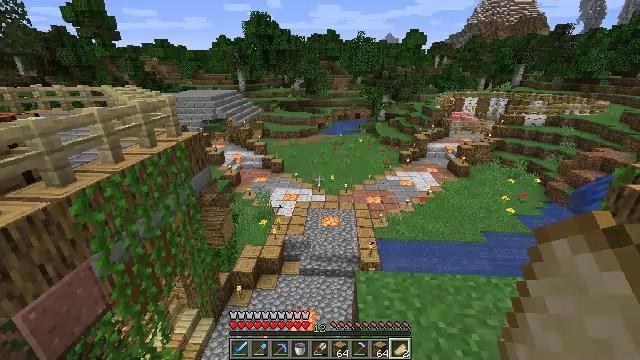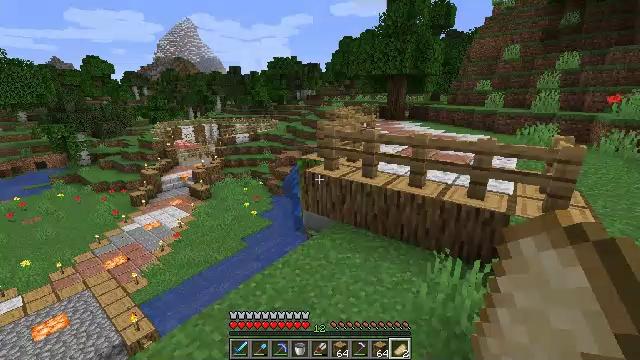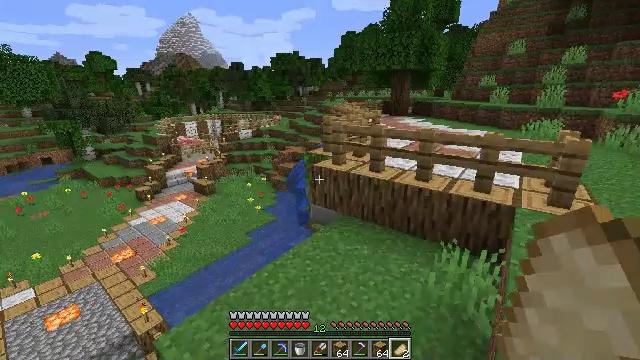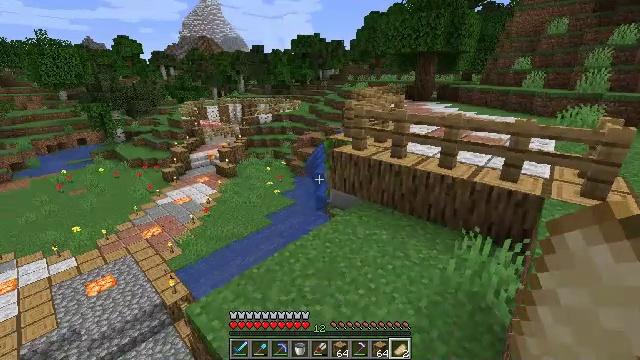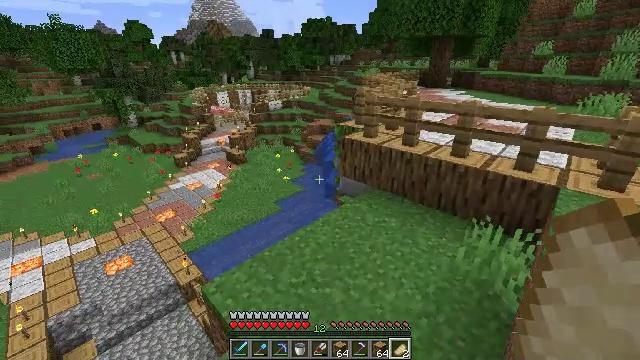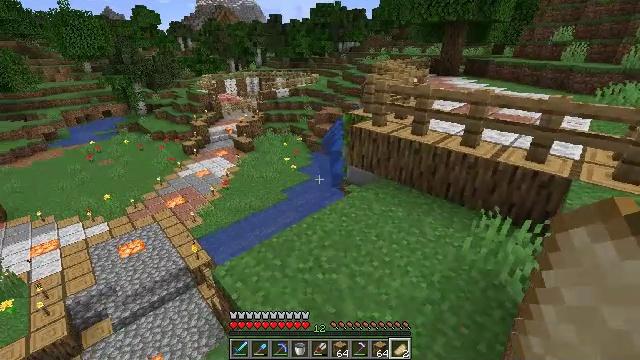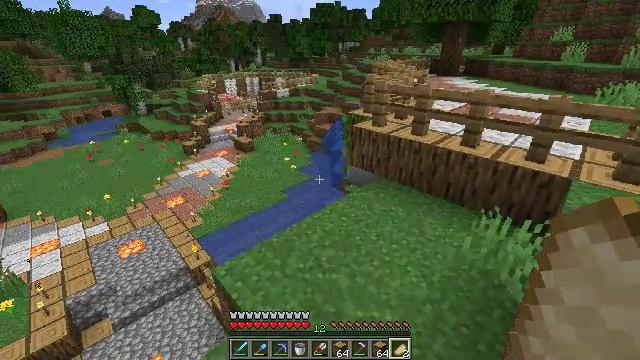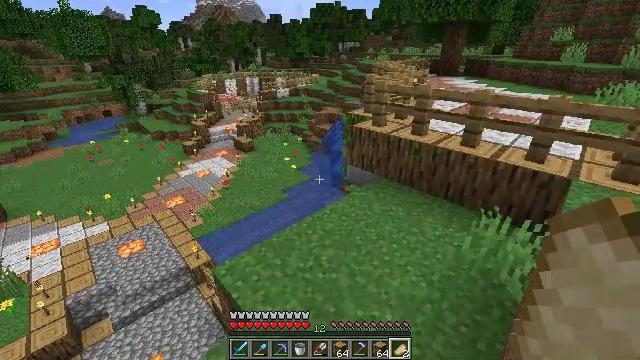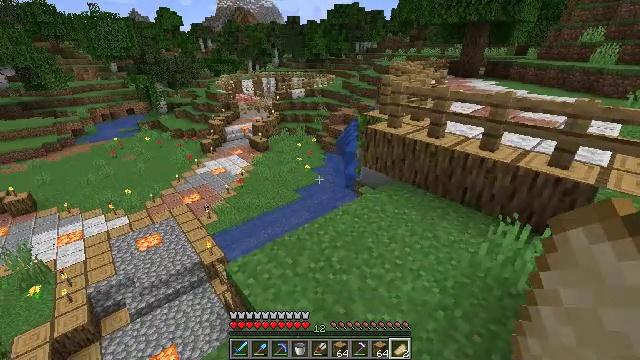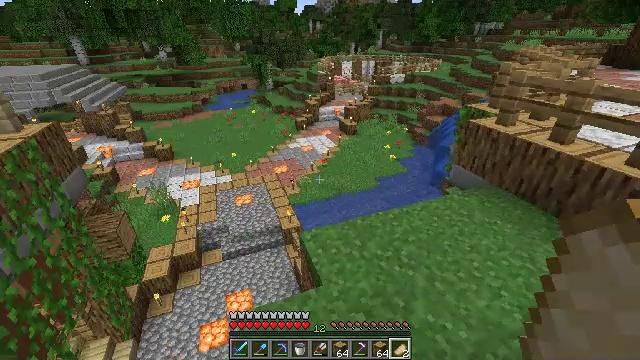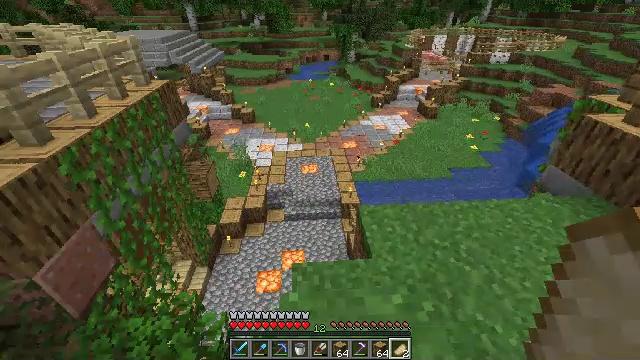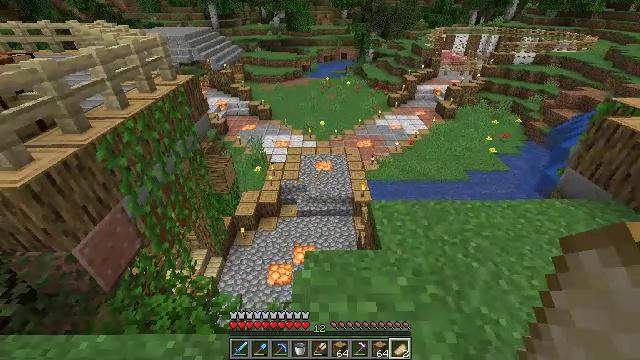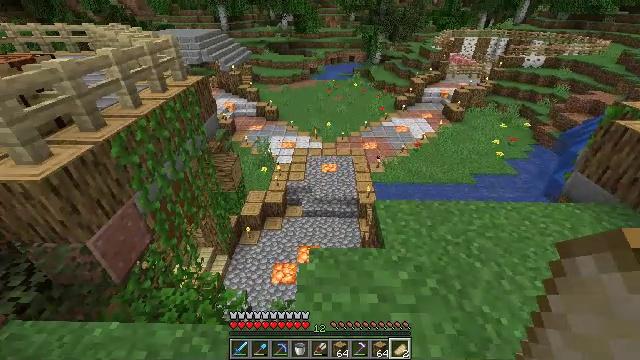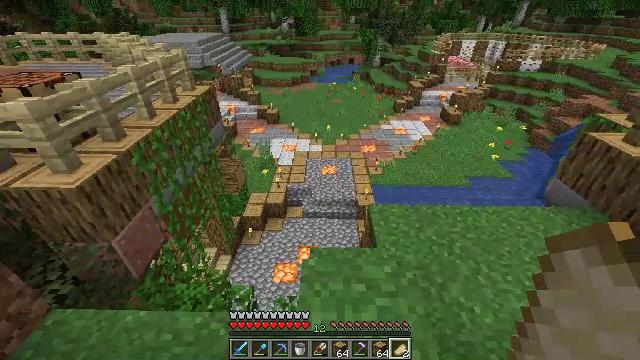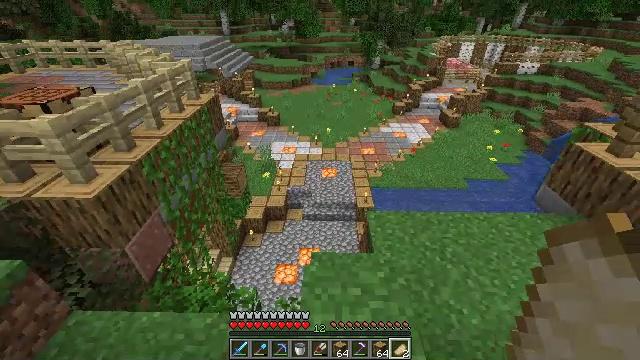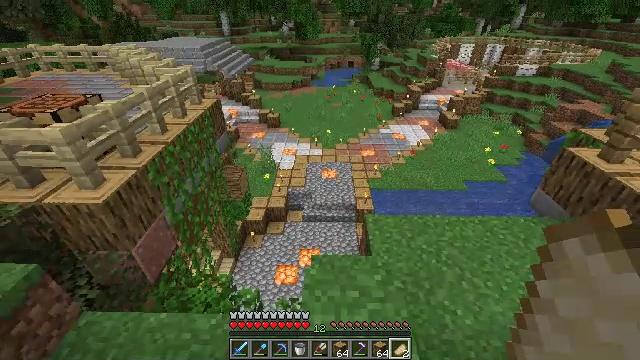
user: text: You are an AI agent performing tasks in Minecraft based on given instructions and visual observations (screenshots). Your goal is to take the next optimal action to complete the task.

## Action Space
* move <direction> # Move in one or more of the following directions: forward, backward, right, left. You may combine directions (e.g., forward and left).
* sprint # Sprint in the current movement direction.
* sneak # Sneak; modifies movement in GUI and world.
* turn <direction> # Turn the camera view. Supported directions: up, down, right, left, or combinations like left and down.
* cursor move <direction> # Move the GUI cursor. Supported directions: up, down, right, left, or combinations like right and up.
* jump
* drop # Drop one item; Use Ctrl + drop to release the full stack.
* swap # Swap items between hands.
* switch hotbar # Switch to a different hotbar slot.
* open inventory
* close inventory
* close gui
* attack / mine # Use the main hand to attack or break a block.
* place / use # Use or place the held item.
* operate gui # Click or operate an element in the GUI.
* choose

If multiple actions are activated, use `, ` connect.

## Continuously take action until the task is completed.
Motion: motion action
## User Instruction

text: Dismantle the birch fence.
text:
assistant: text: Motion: move left, turn right and up
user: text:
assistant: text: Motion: no_op
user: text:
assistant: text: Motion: turn left and down
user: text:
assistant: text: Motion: turn left and down
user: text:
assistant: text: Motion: turn left and down
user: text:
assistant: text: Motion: no_op
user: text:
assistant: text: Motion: no_op
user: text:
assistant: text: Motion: turn left
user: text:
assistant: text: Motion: move back, turn left and down
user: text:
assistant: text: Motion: move back, turn left and down
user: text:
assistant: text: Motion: move back, turn left
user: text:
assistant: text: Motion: move back, turn left
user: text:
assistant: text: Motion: move back, jump
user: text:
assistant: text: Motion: move back, jump
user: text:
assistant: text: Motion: move back, jump
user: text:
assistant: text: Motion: move back
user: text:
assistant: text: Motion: no_op
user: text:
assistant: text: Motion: no_op
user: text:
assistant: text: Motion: no_op
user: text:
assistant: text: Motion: no_op
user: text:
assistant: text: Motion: no_op
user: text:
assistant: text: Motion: no_op
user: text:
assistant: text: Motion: turn right
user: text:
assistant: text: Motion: turn right and up
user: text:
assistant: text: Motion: move forward, turn right and up
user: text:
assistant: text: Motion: move forward
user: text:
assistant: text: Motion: move forward
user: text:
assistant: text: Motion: move forward
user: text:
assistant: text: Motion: move forward
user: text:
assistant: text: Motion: move forward